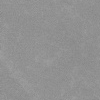
Atmospheric dust classification: dusty